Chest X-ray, PA view. Patient: 54 years old, sex M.
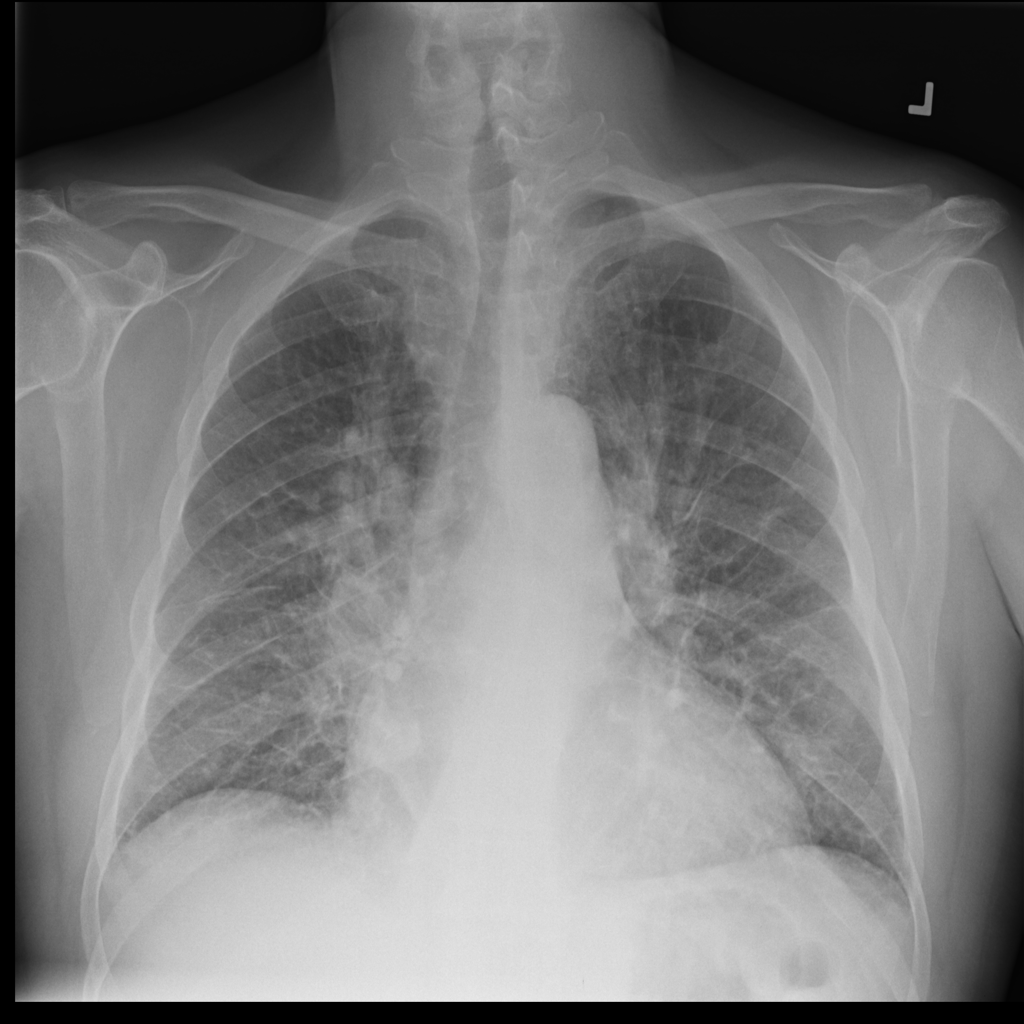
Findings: Cardiomegaly, Edema